Field crop: maize
Growth stage: 2
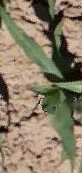
Species: maize